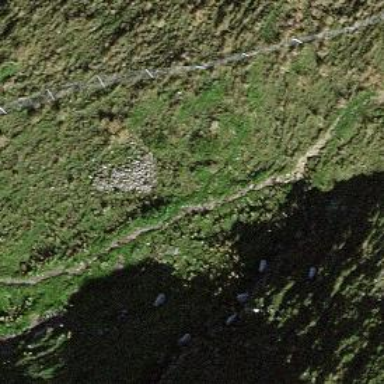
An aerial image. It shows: Path.